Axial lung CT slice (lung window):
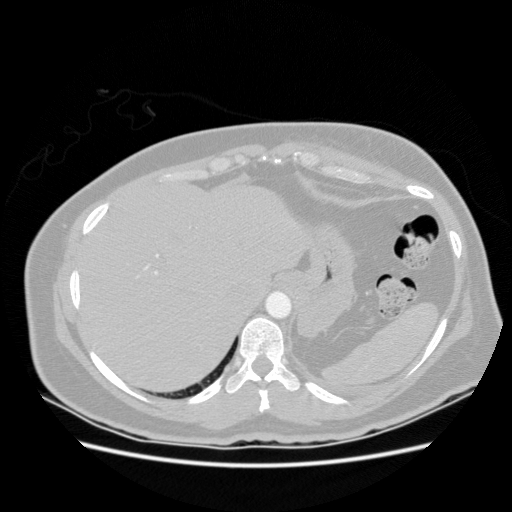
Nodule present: no